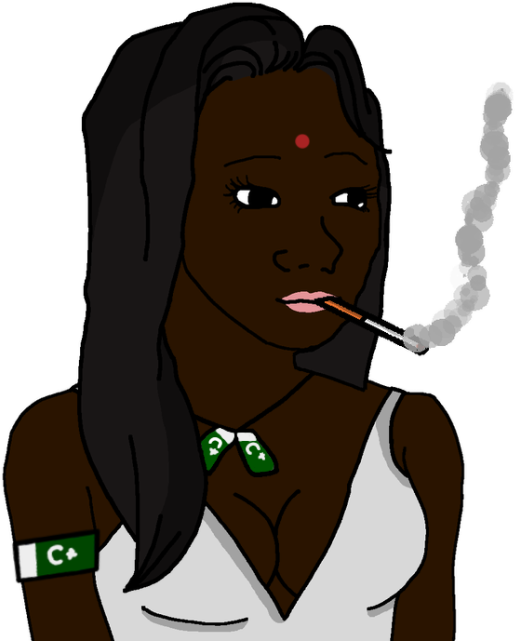
Label: 5_Trad_Wife